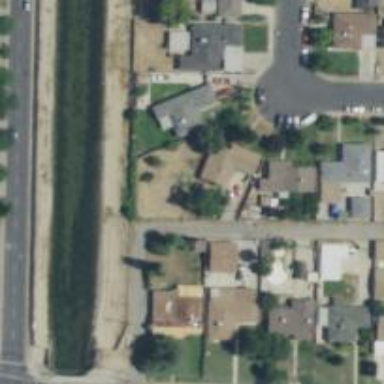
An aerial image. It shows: Alley classified as service road.